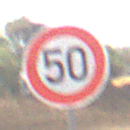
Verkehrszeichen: Geschwindigkeit50
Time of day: MorningAfternoon
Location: Outdoor (Nature)
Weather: PartlyCloudy
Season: NotSpecified
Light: Natural